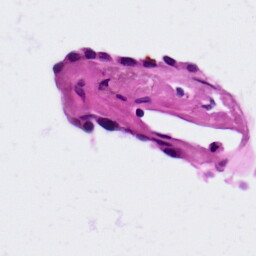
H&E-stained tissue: Lung